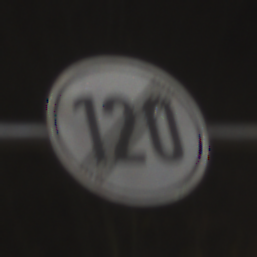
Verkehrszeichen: EndeGeschwindigkeit120
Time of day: Night
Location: Outdoor (Urban)
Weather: Clear
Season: NotSpecified
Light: Artificial